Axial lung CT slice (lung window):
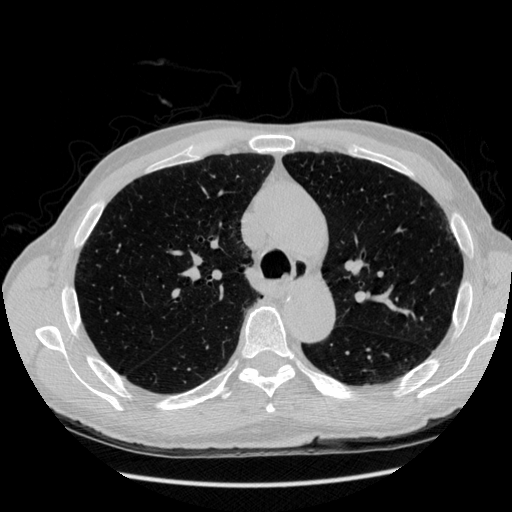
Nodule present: no